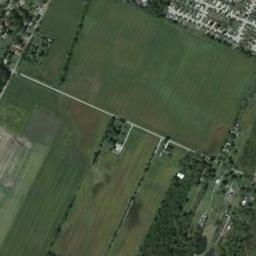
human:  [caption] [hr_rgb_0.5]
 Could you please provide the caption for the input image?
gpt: There are many green trees and buildings beside several rectangular lawns .

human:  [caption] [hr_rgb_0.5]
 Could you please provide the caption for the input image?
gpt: There are many trees on the meadow .

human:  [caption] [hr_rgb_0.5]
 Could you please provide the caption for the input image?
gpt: This meadow has different sparsity in different places and some trees surround the meadow .

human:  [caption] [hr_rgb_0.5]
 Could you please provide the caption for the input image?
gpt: There is a tree in the grass .

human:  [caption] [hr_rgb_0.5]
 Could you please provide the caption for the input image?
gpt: There are many green trees and some buildings around the meadow .